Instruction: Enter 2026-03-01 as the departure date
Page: home
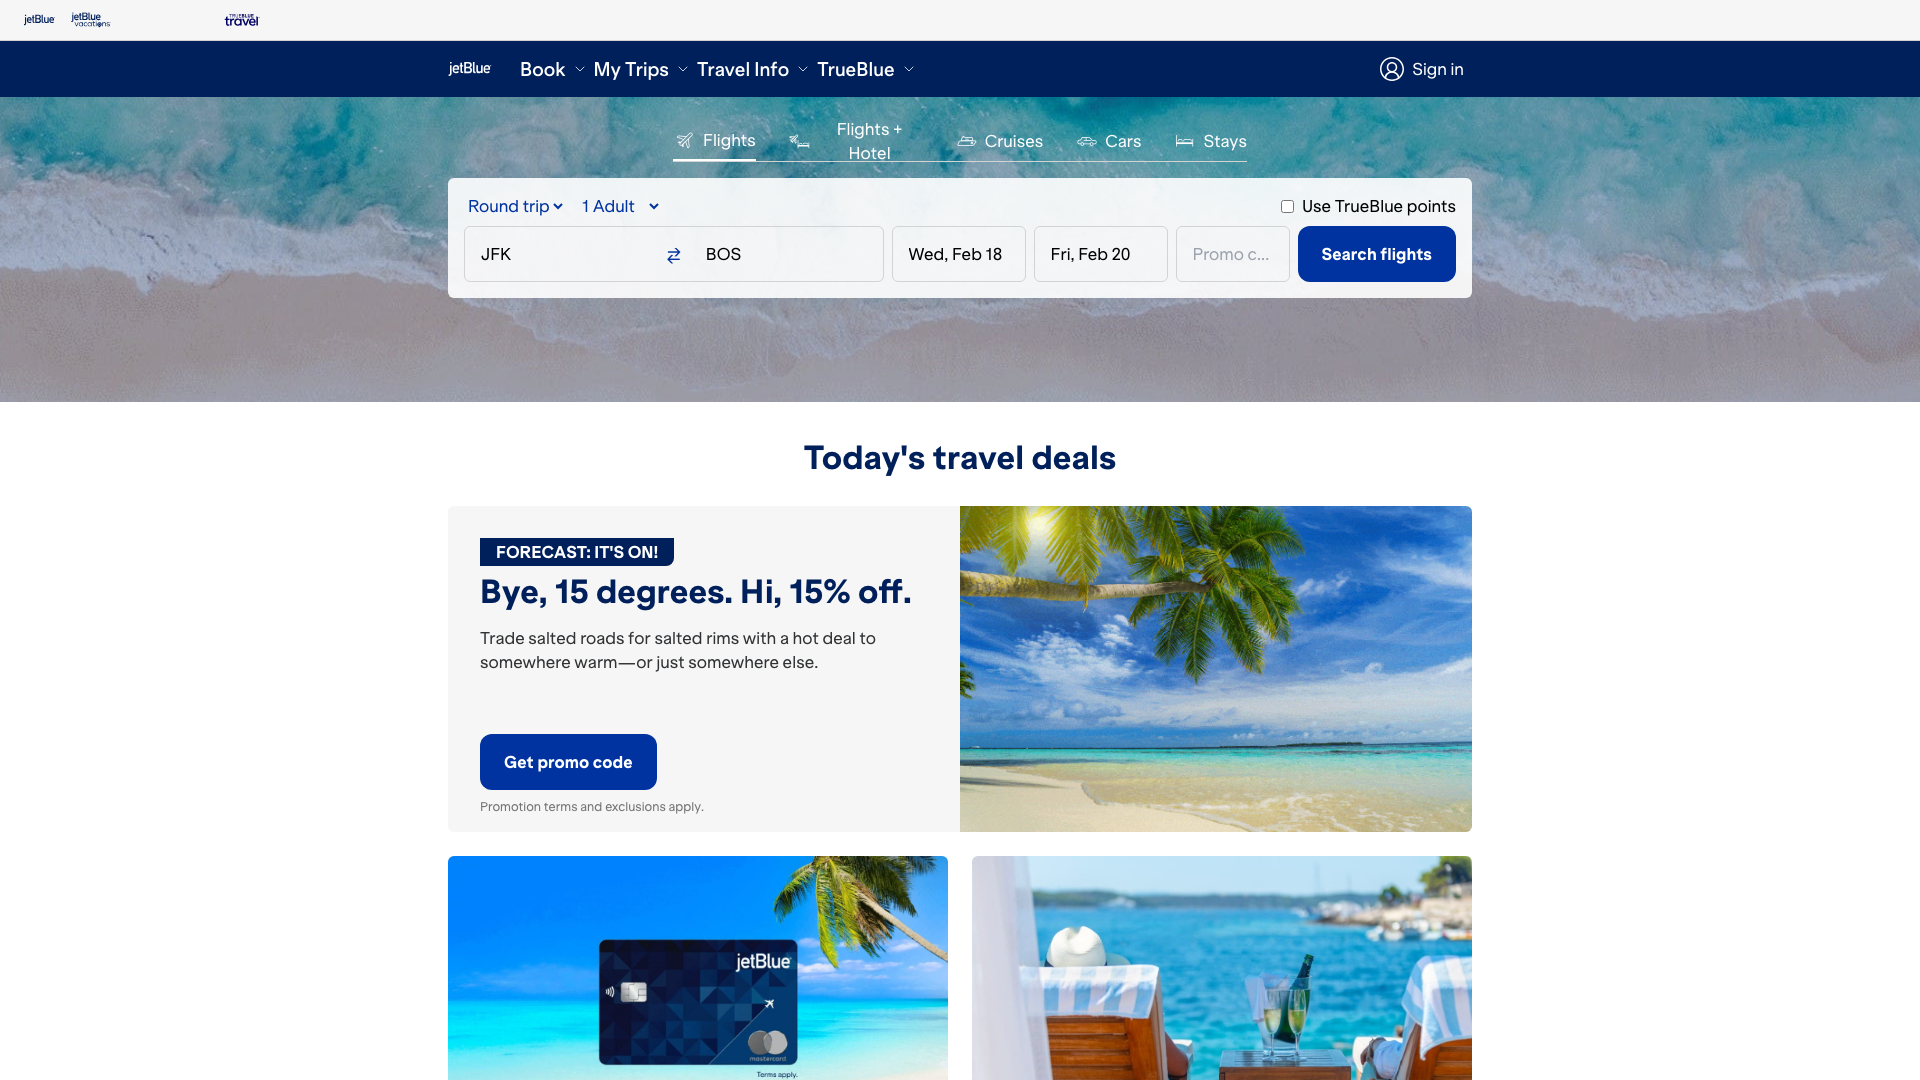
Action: type